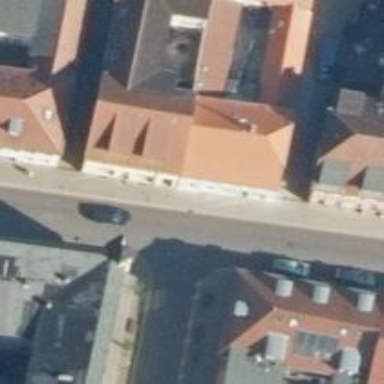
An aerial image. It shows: Restaurant.